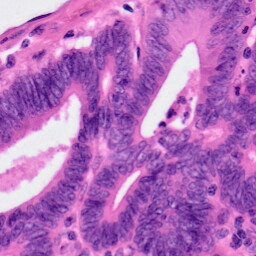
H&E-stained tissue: Colon